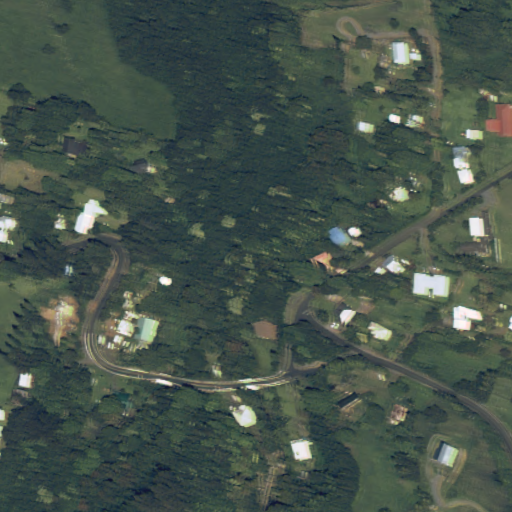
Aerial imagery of valley in Hawaii named Niulii Gulch (historical) containing only unknown